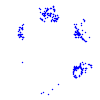
Particle: proton